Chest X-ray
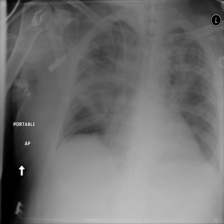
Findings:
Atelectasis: negative
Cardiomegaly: negative
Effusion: negative
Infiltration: positive
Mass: negative
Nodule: negative
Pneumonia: negative
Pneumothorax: negative
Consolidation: negative
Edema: negative
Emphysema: negative
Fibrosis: negative
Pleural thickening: negative
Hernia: negative